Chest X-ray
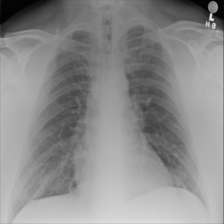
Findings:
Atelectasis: negative
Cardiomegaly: negative
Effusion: positive
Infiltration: negative
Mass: negative
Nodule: negative
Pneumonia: negative
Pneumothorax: negative
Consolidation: negative
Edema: positive
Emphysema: negative
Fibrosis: negative
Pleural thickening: negative
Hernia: negative